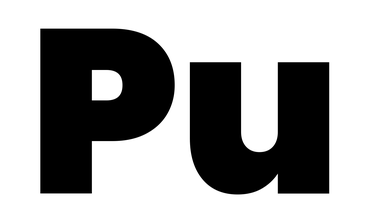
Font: Poppins-Black